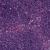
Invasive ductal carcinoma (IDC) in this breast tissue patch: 0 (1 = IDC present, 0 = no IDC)